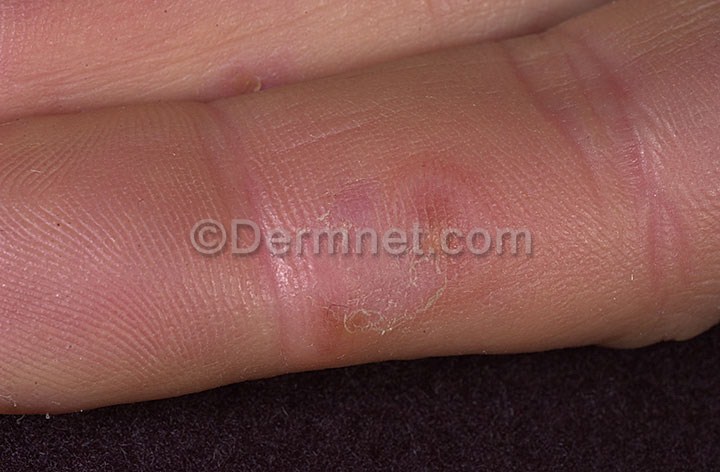
Disease: Lupus and other Connective Tissue diseases